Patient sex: M
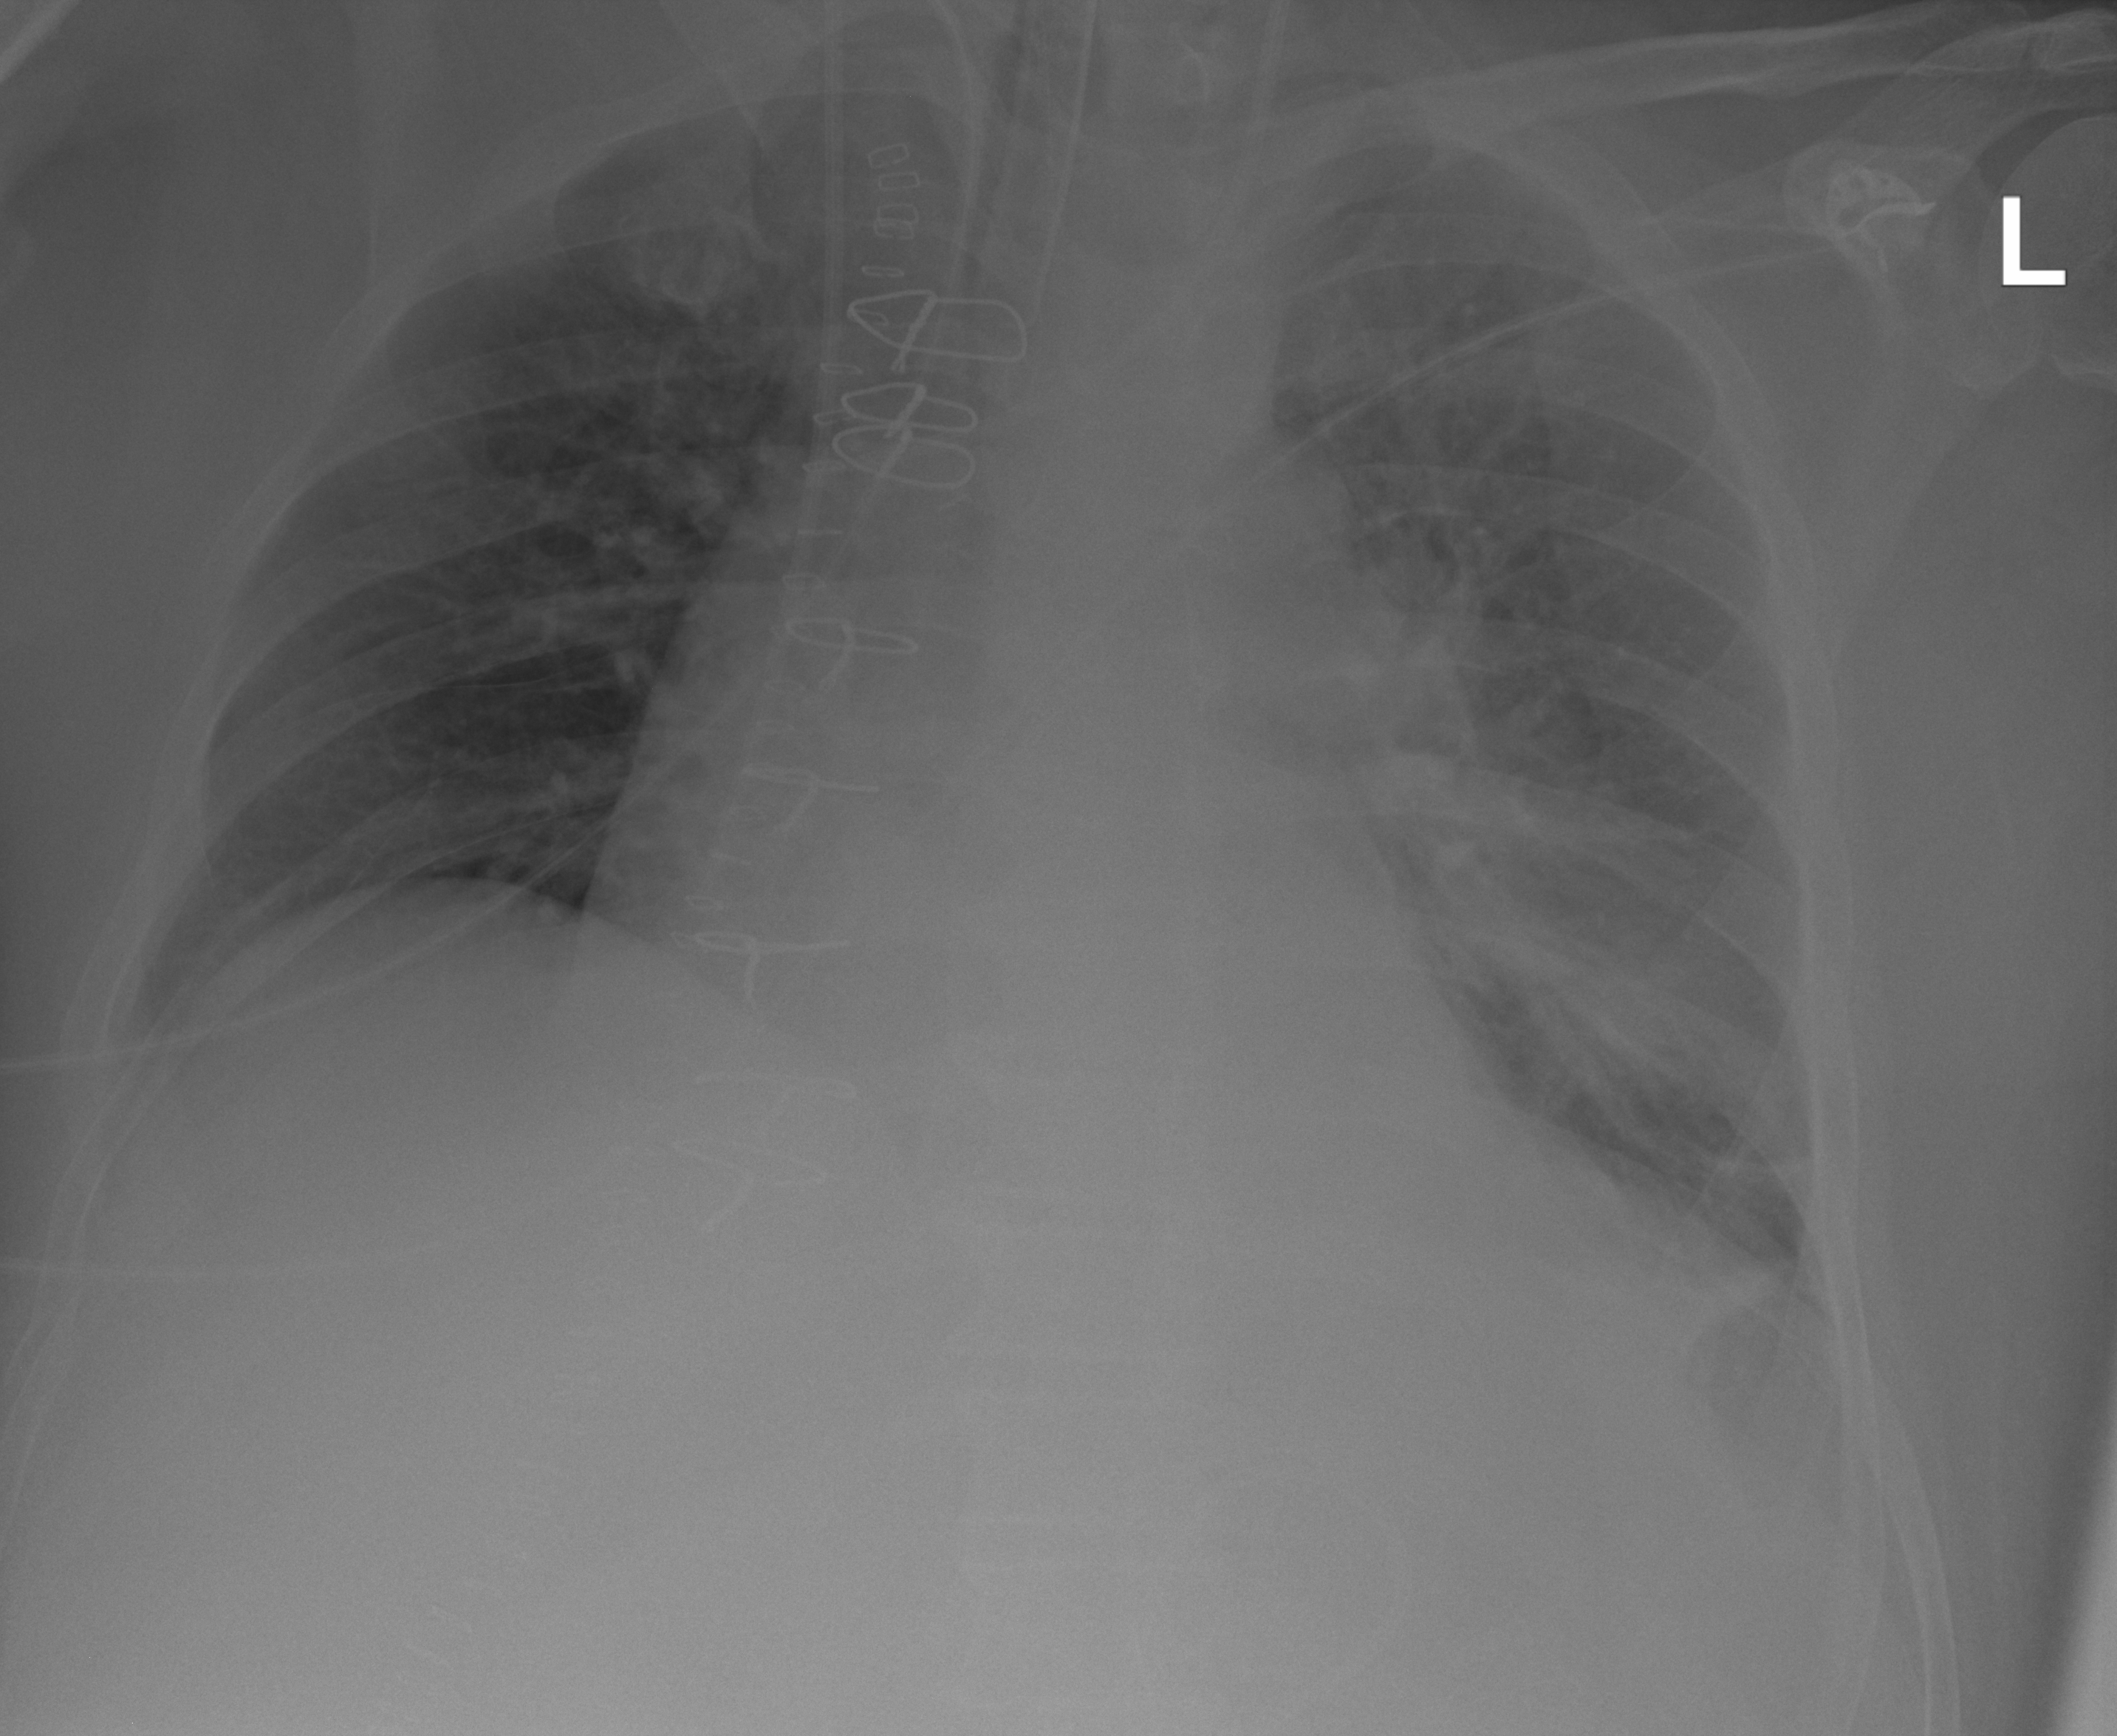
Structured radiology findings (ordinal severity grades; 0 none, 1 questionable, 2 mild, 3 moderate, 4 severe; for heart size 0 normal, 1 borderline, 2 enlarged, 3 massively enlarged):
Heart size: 2
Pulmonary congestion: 2
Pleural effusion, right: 2
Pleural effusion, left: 2
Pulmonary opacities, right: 0
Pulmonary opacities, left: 2
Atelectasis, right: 2
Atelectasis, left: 2